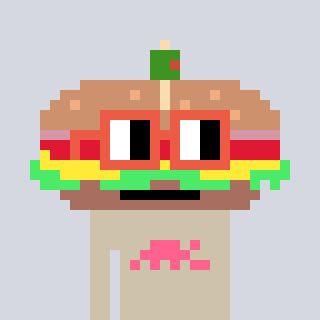
a pixel art character with square orange glasses, a sandwich-shaped head and a bege-colored body on a cool background